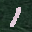
Label: 1